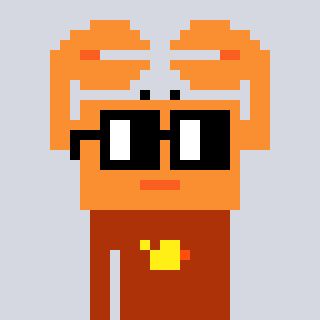
a pixel art character with square black glasses, a crab-shaped head and a hotbrown-colored body on a cool background